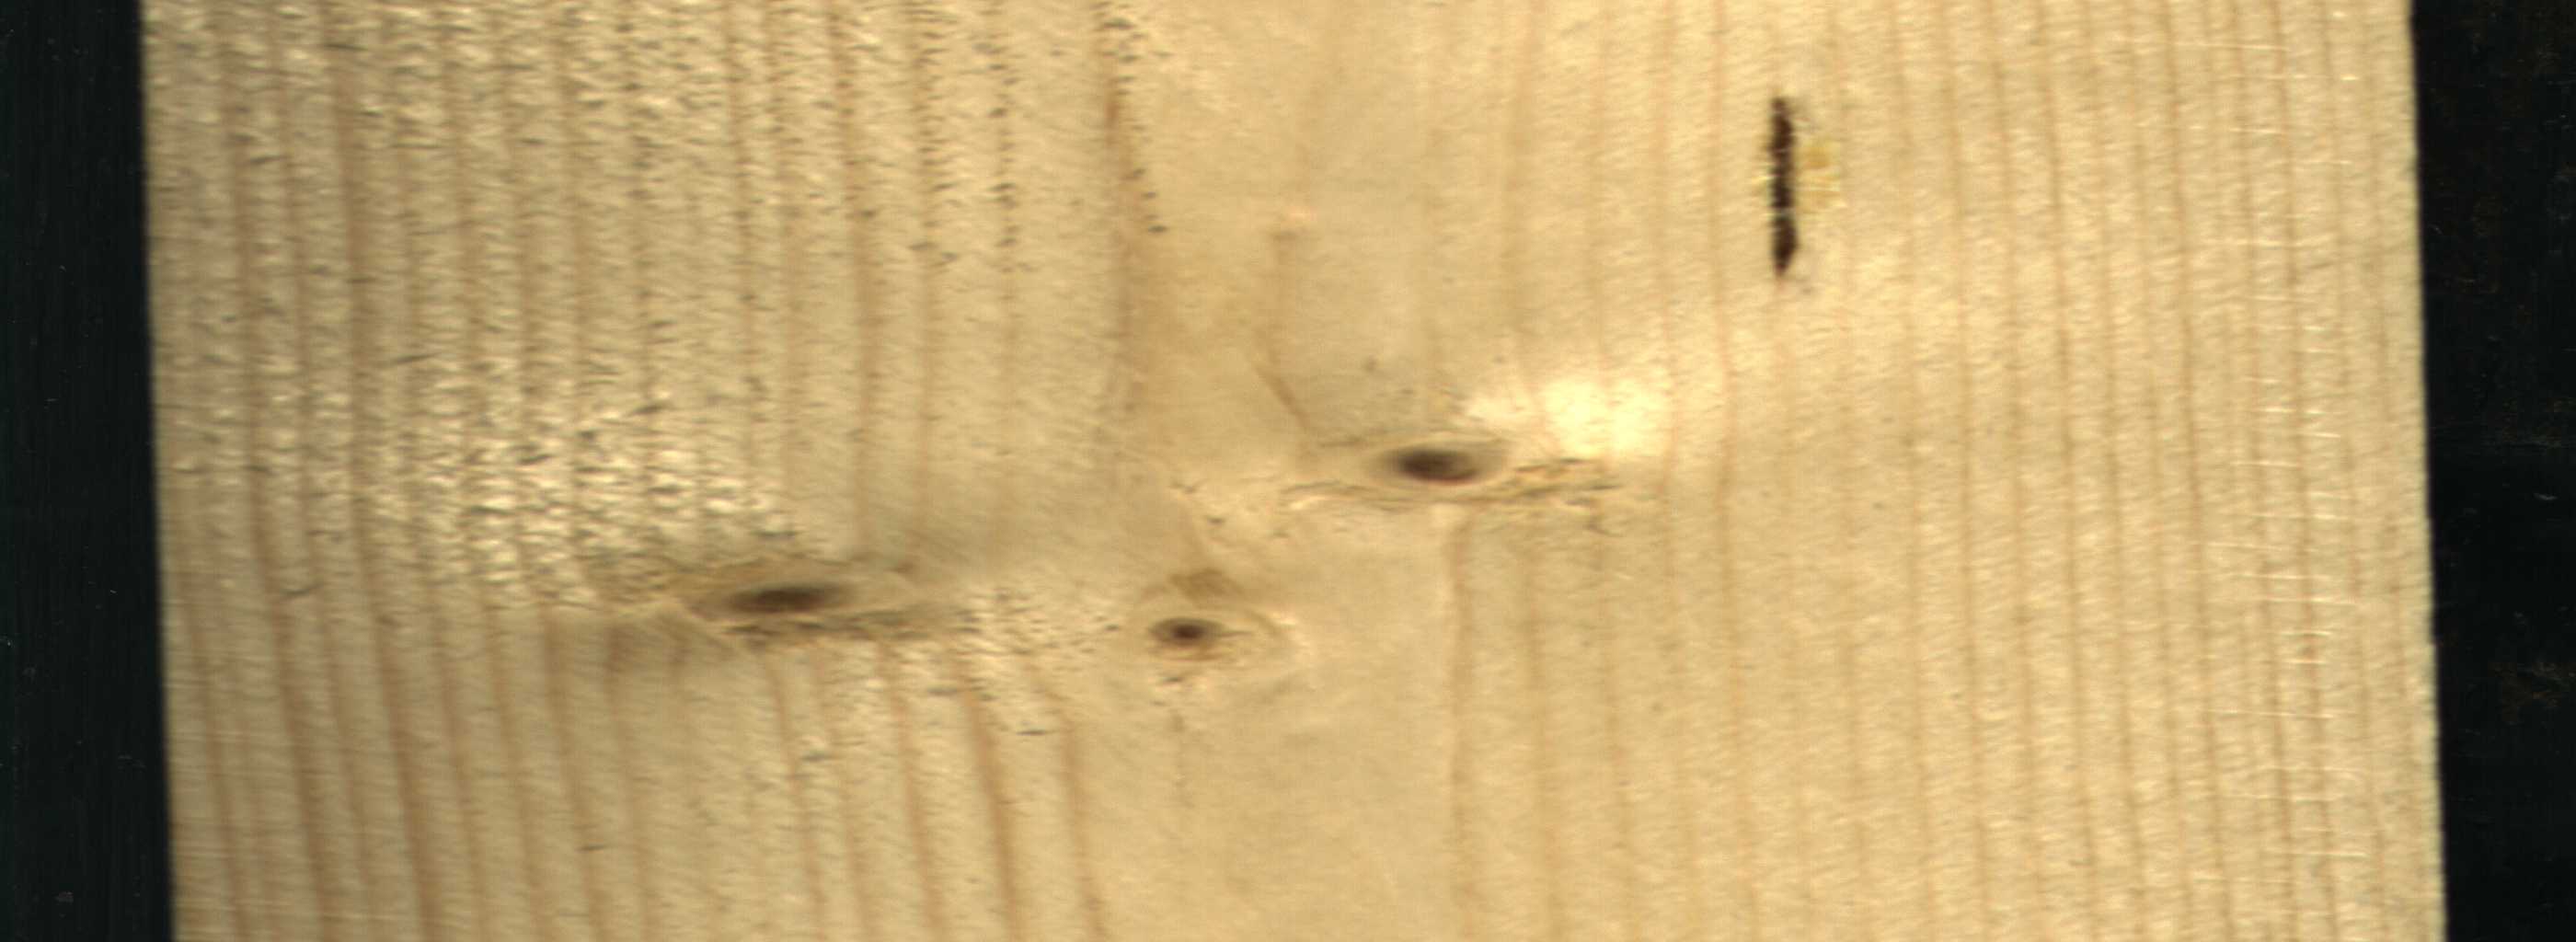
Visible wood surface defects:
resin
Live_Knot
Live_Knot
Live_Knot